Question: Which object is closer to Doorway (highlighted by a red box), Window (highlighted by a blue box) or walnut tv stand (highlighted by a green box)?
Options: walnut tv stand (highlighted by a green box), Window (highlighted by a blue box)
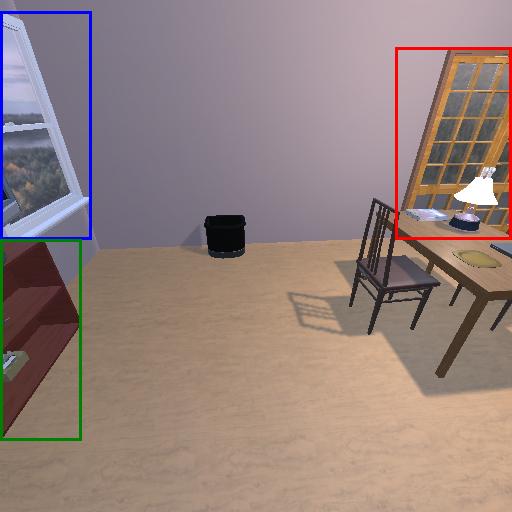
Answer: walnut tv stand (highlighted by a green box)